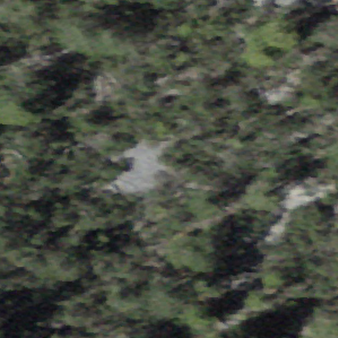
Label: other